Question: I'm wondering if it's possible to center-align a paragraph, but somehow to make all the lines spread as wide as the div. It could be for example shorter-longer-shorter-longer or so.

Fiddle (not the way I want it): <URL>
'''
p {
text-align: center;
}
'''
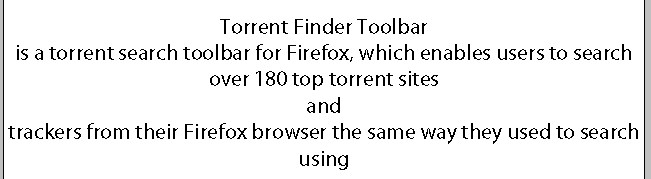
Answer: - '<p>'- '<br />'- '.pshort & .plong'